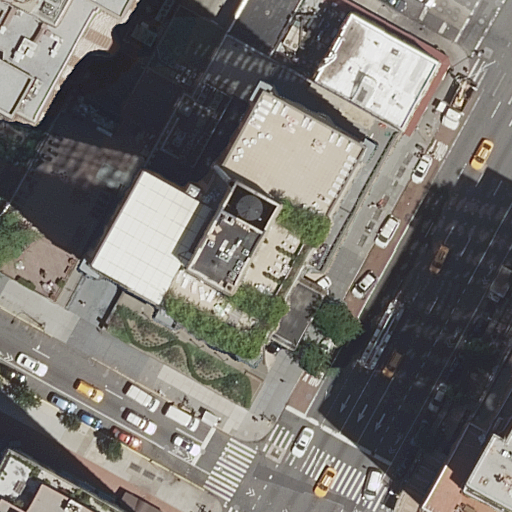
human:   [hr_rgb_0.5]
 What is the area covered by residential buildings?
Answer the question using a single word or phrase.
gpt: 3981m2

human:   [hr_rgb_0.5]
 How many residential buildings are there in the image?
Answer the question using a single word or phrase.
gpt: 6

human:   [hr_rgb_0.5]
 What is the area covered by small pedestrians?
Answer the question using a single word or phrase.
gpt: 0m2

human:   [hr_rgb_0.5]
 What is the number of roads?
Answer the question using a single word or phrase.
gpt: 6

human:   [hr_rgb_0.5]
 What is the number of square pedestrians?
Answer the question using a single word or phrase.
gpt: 0

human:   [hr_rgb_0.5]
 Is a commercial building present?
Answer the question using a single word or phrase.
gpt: no

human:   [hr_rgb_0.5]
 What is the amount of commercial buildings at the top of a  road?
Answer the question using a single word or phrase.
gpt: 0

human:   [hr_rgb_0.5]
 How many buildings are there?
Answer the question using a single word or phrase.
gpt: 6

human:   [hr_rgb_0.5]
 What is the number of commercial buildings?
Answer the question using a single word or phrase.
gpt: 0

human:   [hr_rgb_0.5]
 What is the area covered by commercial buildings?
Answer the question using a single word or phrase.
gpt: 0m2

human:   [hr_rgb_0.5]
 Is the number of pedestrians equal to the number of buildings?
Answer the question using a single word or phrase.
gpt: no

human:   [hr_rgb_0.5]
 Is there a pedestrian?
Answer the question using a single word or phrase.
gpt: yes

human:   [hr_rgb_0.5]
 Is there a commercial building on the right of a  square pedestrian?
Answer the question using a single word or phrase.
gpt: no

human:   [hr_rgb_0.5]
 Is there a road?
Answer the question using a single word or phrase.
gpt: yes

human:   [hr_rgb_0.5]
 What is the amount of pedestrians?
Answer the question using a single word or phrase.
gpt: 2

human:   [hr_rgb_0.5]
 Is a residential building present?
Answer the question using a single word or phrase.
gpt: yes

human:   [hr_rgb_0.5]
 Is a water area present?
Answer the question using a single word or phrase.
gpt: no

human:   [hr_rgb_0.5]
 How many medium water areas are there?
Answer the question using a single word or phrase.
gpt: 0

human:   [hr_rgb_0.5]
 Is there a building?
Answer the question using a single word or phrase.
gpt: yes

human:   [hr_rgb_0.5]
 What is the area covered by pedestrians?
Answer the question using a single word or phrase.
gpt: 1149m2

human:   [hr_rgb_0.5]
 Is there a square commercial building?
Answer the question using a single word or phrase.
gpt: no

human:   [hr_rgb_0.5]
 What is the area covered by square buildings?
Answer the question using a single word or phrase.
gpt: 0m2

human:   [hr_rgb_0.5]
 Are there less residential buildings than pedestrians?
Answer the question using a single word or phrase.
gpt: no

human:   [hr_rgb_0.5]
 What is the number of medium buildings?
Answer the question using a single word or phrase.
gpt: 2

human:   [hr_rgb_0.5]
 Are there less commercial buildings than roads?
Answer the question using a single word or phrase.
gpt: yes

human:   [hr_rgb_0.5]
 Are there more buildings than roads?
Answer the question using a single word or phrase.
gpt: no

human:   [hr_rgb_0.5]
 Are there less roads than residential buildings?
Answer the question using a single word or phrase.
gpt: no

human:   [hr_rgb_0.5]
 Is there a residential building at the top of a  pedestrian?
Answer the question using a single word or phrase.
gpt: yes

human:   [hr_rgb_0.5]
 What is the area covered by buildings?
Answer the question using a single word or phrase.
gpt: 3981m2

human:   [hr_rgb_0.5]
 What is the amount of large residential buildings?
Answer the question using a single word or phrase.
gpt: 2

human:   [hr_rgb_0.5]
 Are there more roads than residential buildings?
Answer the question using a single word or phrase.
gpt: no

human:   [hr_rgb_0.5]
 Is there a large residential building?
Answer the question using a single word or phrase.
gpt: yes

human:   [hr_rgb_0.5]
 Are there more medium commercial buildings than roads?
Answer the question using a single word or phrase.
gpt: no

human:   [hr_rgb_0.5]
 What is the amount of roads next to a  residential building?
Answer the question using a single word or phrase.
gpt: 6

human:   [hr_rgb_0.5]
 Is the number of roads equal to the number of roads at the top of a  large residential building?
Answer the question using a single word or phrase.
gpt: yes

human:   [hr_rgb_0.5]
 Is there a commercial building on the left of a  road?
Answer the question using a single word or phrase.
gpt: no

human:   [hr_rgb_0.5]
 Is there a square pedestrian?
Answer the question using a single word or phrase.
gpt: no

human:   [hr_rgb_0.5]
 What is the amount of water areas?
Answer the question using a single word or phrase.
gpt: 0

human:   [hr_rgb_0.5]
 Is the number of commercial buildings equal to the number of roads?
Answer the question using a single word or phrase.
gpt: no

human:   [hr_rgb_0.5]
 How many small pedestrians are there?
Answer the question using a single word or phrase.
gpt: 0

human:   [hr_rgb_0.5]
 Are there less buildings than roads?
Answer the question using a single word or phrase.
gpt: no

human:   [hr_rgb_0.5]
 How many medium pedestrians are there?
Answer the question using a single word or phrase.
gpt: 0

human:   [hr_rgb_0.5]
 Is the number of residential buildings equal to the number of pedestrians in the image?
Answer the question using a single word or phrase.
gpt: no

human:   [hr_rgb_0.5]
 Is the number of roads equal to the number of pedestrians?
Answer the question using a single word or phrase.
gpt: no

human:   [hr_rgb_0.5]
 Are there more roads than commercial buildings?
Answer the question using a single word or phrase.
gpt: yes

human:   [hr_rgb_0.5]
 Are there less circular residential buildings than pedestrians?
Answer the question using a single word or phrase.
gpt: yes

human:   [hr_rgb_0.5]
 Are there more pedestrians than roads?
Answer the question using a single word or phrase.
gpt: no

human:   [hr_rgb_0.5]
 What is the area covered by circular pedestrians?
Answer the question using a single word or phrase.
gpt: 0m2

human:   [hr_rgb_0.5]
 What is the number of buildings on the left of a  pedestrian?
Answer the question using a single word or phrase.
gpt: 2

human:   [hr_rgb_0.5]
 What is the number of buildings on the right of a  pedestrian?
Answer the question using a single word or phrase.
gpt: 6

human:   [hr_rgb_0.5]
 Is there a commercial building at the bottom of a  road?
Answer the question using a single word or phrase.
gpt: no

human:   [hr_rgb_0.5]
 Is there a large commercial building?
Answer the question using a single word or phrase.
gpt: no

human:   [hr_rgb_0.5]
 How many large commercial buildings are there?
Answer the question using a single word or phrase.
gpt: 0

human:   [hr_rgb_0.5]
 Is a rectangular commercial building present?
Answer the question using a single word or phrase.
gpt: no

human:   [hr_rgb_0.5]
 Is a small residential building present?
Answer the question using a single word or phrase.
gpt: yes

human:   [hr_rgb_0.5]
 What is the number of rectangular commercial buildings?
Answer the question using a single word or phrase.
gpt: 0

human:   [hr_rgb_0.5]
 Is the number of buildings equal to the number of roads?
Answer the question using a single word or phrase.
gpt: yes

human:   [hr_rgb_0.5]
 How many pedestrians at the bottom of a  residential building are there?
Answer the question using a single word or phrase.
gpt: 2

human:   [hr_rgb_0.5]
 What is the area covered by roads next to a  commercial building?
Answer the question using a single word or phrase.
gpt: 0m2

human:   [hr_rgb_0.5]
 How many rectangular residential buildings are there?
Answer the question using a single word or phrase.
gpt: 3

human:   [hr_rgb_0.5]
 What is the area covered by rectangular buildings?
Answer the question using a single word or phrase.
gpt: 230m2

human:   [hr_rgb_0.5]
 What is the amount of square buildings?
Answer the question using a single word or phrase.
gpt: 0

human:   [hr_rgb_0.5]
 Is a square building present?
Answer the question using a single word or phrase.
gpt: no

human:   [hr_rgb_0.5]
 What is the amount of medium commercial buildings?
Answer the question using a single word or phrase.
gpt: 0